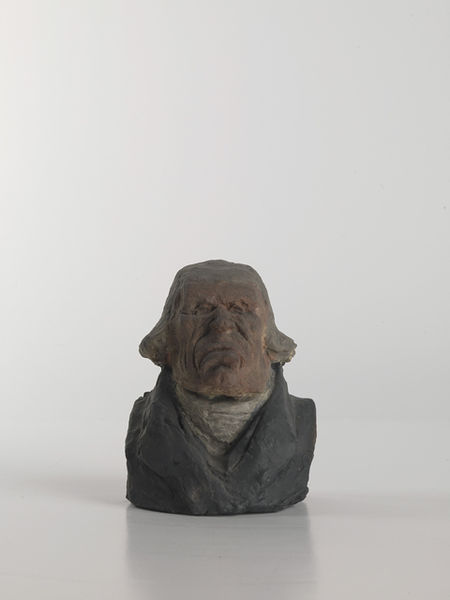
Titel: Antoine Odier
Künstler: Honoré Daumier
Standort: Karlsruhe
Institution: Staatliche Kunsthalle Karlsruhe
Schlagwörter: kopf, mann, schatten, weiß, grob, grün, braun, frankreich, frisur, grau, haar, hintergrund, holz, licht, mund, nase, ohr, schwarz, stirn, blick, rot, schal, tuch, alt, anzug, bart, hemd, jacke, augen, böse, falten, gesicht, kragen, lang, stein, bildnis, hals, herr, portrait, porträt, auge, figur, haare, mantel, brustbild, kinn, locken, ohren, traurig, skulptur, statue, ton, perücke, farbig, wangen, modell, man, alter mann, backen, klein, weis, ausdruck, karikatur, falte, ernst, streng, büste, grimmig, halstuch, mimik, plastik, hemdkragen, geschlossen, hoch, grun, abbild, foto, alter, hautfarbe, torso, form, markant, mundwinkel, verkniffen, karrikatur, scharz, hässlich, hohe stirn, haarkranz, stehkragen, mürrisch, geschlossene augen, daumier, fragment, kaputt, grimasse, doppelkinn, gesichtsausdruck, rollkragen, museum, verkrampft, gefasst, gips, fossil, gebrannt, modelliert, aufschlag, graue, bozetto, fratze, schalk, perrücke, nach oben, teil, sauer, züge, rost, gnom, schalkragen, knete, geformt, unkenntlich, mantelaufschlag, honoré daumier, portraitbüste, steinhauer, griesgrämig, unwirsch, 1800, 1750, 1870, grantig, skulputur, physiognymie, farbigt, tonplastik, grimmiger gesichtsausdruck, formbar, trarig